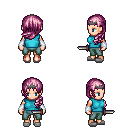
a pixel art fantasy rpg character, female body template, human, light skin, teal sleeveless shirt, teal pants, pink left-swept hairstyle, iron tiara, white cloth bracers, white slippers, dagger, four views (front, back, left, right), 2x2 character sprite sheet, small pixel art, hard edges, no anti-aliasing